Field crop: maize
Growth stage: 2
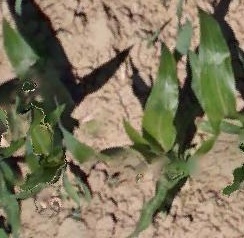
Species: maize